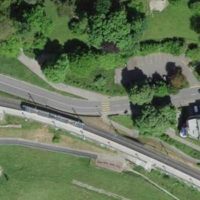
EUNIS habitat code: 53
Species observed at this site:
Milvus milvus
Vicia sepium
Fraxinus excelsior
Lapsana communis
Aegopodium podagraria